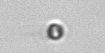
Label: nanoplankton_mix